Question: I want to know if we can select a row in a Spreadsheet using Google script like this

Anyway first I've tried with the columns by using this fonction but I get an error of the data (is not found): If you have an idea :)
'''
function testGetFullColumn()
{
getFullColumn('A', 1) ;
}
// This function gets the full column Range like doing 'A1:A9999' in excel
// @param {String} column The column name to get ('A', 'G', etc)
// @param {Number} startIndex The row number to start from (1, 5, 15)
// @return {Range} The "Range" object containing the full column: https://developers.google.com/apps-script/class_range
function getFullColumn(column, startIndex){
var sheet = SpreadsheetApp.getActiveSpreadsheet();
var lastRow = sheet.getLastRow();
return sheet.getRange(column+startIndex+':'+column+lastRow);
}
'''
Edit :I know about getRange but I would be cool^^^^^^ to see in visually the selection like in the photo I've attached because I tried with
'var ss = SpreadsheetApp.getActiveSpreadsheet(); var sheet = ss.getSheets()[0]; return sheet.getDataRange();'
and it doesn't select all the sheet visually I mean I want to see an interactive selection :) like <URL>
Edit 2: I've tried to use setActiveRange after getRange as you suggested thanks Guilherme M but it doesn't select visually all the document :( Your code works it's really cool^ <URL> I will try to do the same thanks ^^
'''
function testGet()
{
var ss = SpreadsheetApp.getActiveSpreadsheet();
var sheet = ss.getSheets()[0];
var range = sheet.getDataRange();
SpreadsheetApp.setActiveRange(range)
}
'''
Edit 3: To select all the document I've tried this code:
'''
var sheet = SpreadsheetApp.getActiveSpreadsheet().getActiveSheet();
var lastRow = sheet.getLastRow();
var lastColumn = sheet.getLastColumn();
var range = sheet.getRange(1,1,lastRow+1,lastColumn+1);
sheet.setActiveRange(range);
var selection = sheet.getSelection();
// Current cell: A1
var currentCell = selection.getCurrentCell();
// Active Range: tout le document
var activeRange = selection.getActiveRange();
'''
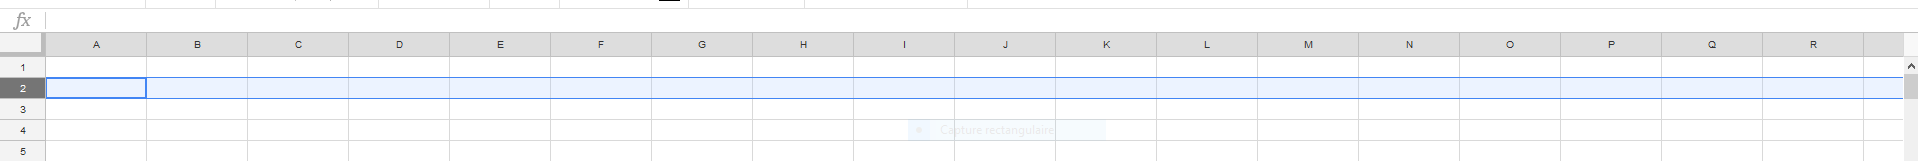
Answer: Yes, you can select a row or any range in the spreadsheet using Apps Script. You do so with method <URL>. An example follows below:
'''
var sheet = SpreadsheetApp.getActiveSpreadsheet().getActiveSheet();
var range = sheet.getRange('A1:D4');
sheet.setActiveRange(range);
var selection = sheet.getSelection();
// Current cell: A1
var currentCell = selection.getCurrentCell();
// Active Range: A1:D4
var activeRange = selection.getActiveRange();
'''
The method <URL>.
'''
var sheet = SpreadsheetApp.getActiveSpreadsheet().getActiveSheet();
var range = sheet.getRange(1, 1, sheet.getMaxRows(), sheet.getMaxColumns());
sheet.setActiveRange(range);
var selection = sheet.getSelection();
// Current cell: A1
var currentCell = selection.getCurrentCell();
// Active Range: A1:D4
var activeRange = selection.getActiveRange();
'''